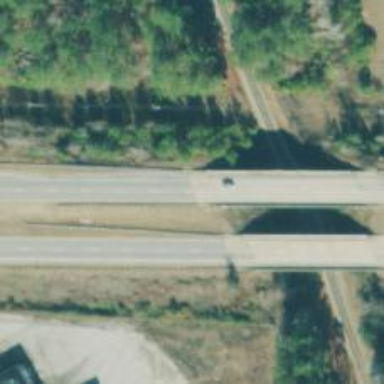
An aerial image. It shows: Trunk highway with bridge.